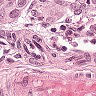
Metastatic tissue present: yes